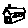
Label: house